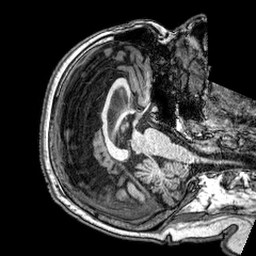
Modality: T1w
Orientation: axial
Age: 79
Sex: male
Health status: healthy
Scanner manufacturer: philips
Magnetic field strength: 3 T